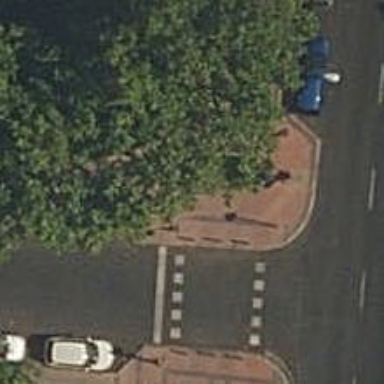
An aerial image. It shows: Footway made of paving stones.